Interaction volume radius: 5 \u00c5
Interaction volume height: 10 \u00c5
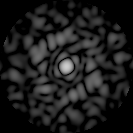
Disorder parameter: 0.7929